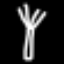
Label: fork